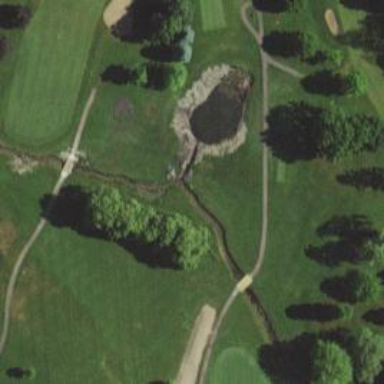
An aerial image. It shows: Golf course feature - water hazard.